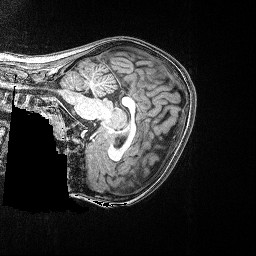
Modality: T1w
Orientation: sagittal
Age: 79
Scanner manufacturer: siemens
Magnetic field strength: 3 T
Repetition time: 2.5 s
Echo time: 0.00347 s